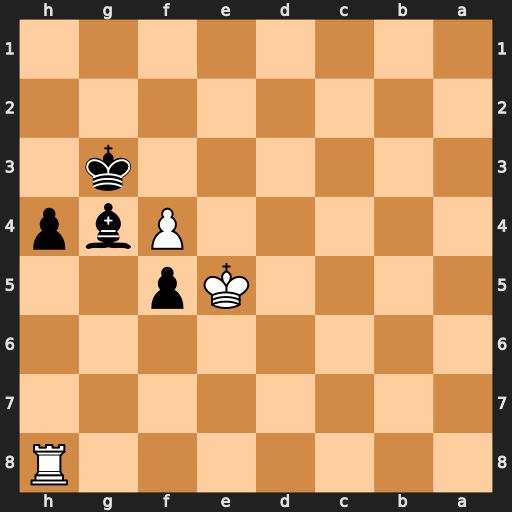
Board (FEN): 7R/8/8/4Kp2/5Pbp/6k1/8/8
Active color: b
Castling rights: -
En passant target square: -
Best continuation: h3 Ra8 h2